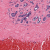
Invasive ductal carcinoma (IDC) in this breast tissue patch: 0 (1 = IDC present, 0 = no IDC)